Question: in the image gallery i'm working on, I want a horizontal scroll (ie. the thumbnails are listed horizontal) and the area containing them should have a fixed width with scroll if there are to many to fit the area.
Below is the CSS code so far, but it doesn't seem to work as you can see on the snapshot below the code. What can I write to accomplish what I want?
Thanks in advance!
'''
#thumbnailArea {
padding: 5px;
width: 600px;
height: 90px;
overflow-x: scroll;
overflow-y: hidden;
border: 1px solid black;
}
'''

The HTML code for the thumbnail area (generated with ASP.net webforms) is as follows:
'''
<div id="thumbnailArea">
<a id="ImageRepeater_ImageHyperLink_0" class="thumbnails" href="default.aspx?name=Winter.jpg"><img id="ImageRepeater_Image1_0" class="thumbnail" src="Images/Thumbnails/Winter.jpg" /></a>
<a id="ImageRepeater_ImageHyperLink_1" class="thumbnails" href="default.aspx?name=Autumn.jpg"><img id="ImageRepeater_Image1_1" class="thumbnail" src="Images/Thumbnails/Autumn.jpg" /></a>
and so on...
</div>
'''
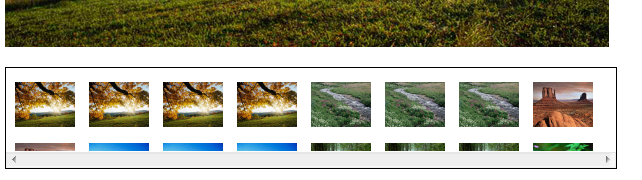
Answer: Although you've turned off vertical scrolling, the '#thumbnailArea' width is not affected (and as a result, forces wrap). This should do the trick:
'''
#thumbnailArea {
white-space:nowrap;
}
'''